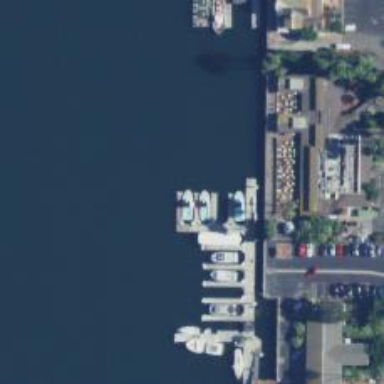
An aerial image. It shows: Man-made pier.